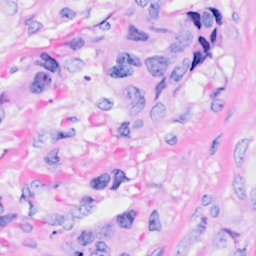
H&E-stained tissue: Breast